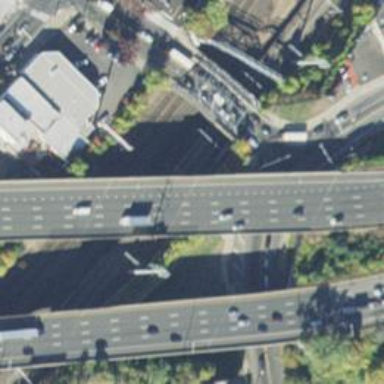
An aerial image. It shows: Motorway bridge.